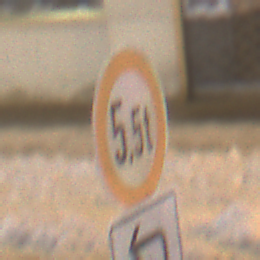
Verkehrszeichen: TatsaechlicheMasse
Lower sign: RichtungsangabeDurchPfeile2
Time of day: Night
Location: Outdoor (Urban)
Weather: Overcast
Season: Winter
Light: Artificial